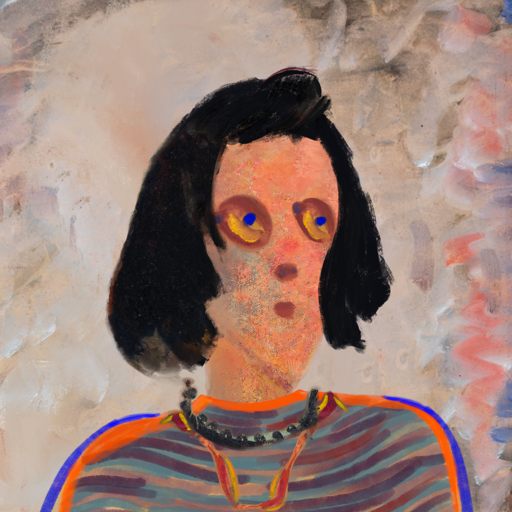
Background: Roy_Bahadur, Head And Neck Side: Irani, Face Side: Mother_And_Son_Son, Bust: Experience, Hair Side: Mosgoul, Head Accessory: Blank, Second Necklace: Gypsy_Mother_1, Necklace: Childish, Baby: Blank